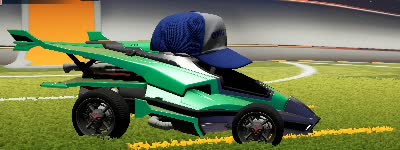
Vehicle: aftershock